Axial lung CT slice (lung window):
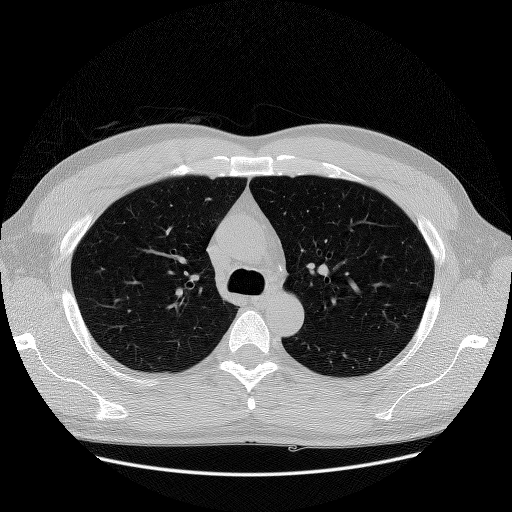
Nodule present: no